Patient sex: M
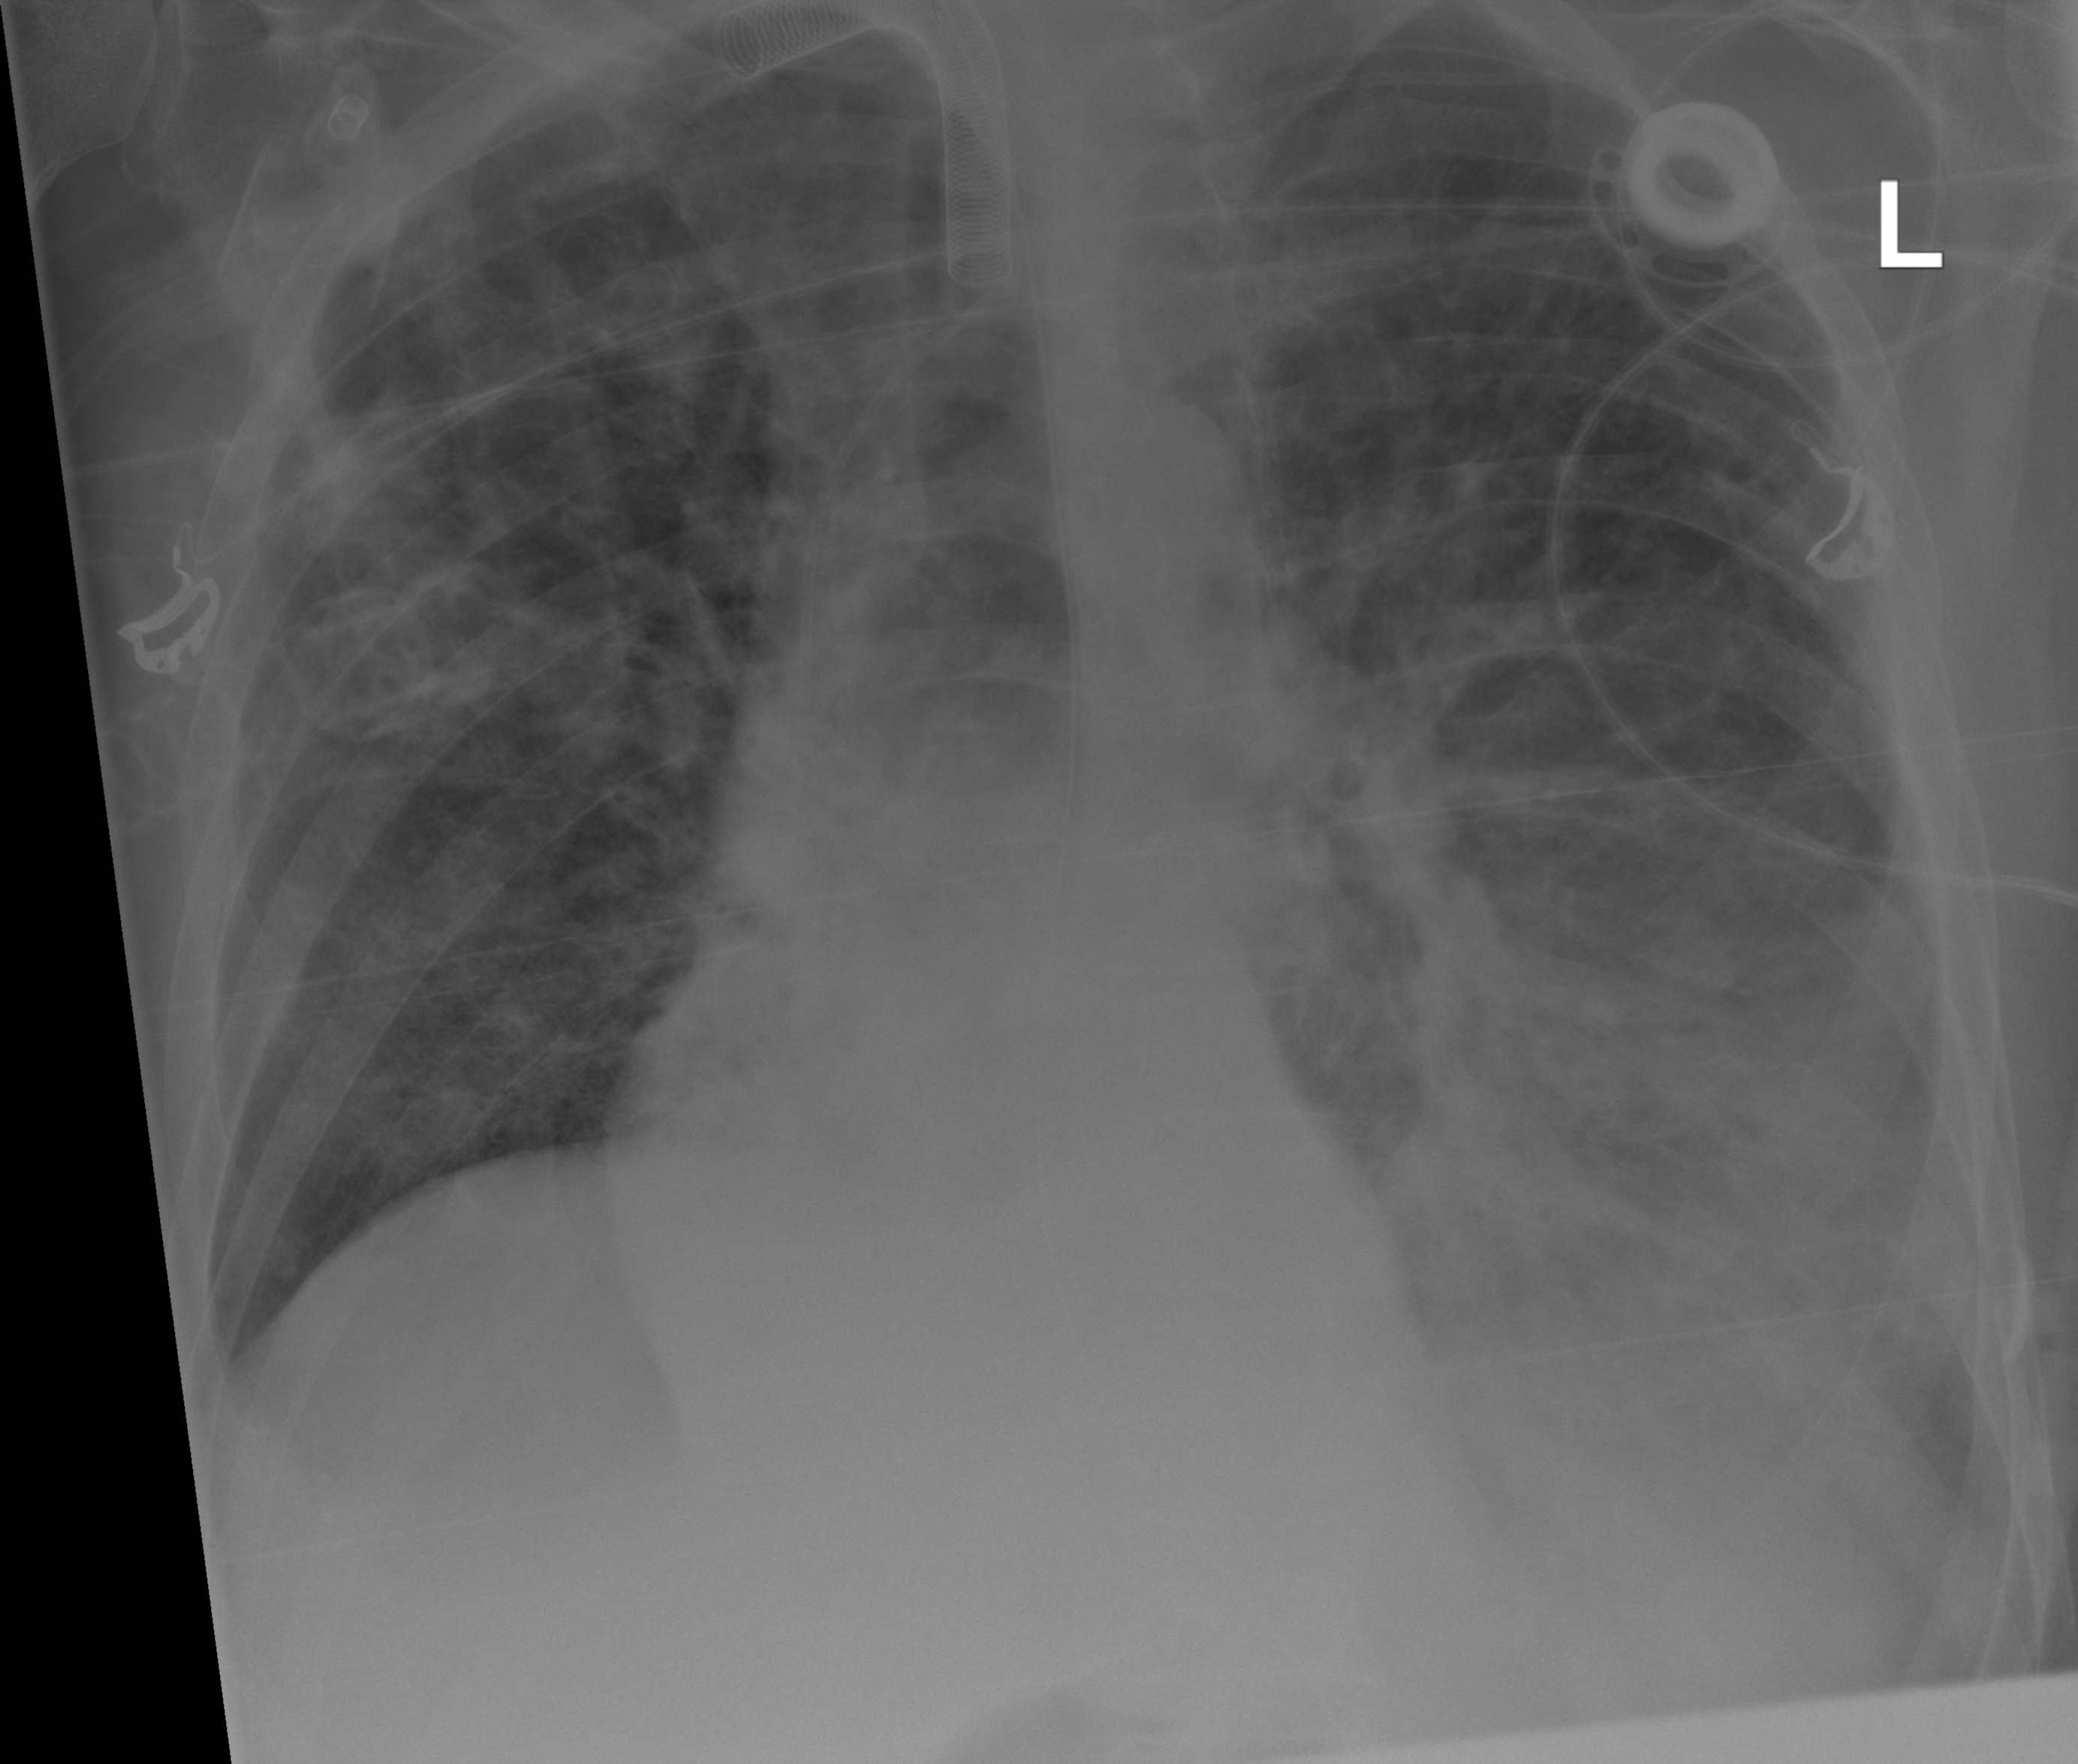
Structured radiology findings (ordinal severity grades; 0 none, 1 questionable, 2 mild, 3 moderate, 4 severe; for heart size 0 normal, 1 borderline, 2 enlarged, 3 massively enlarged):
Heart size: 0
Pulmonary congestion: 2
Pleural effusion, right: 0
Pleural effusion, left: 2
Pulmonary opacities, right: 2
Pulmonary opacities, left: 3
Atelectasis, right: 0
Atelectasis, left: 2